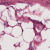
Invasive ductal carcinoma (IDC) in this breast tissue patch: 0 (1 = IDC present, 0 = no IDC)